Question: What is the best way to generate a dotplot with two factors like this, preferably using standard R plots (not ggplot) and from a 2x2 data frame. The horizontal lines should be means. I have tried cleveland dot charts, but cannot figure out how to get two data series' and have the dots jittered:

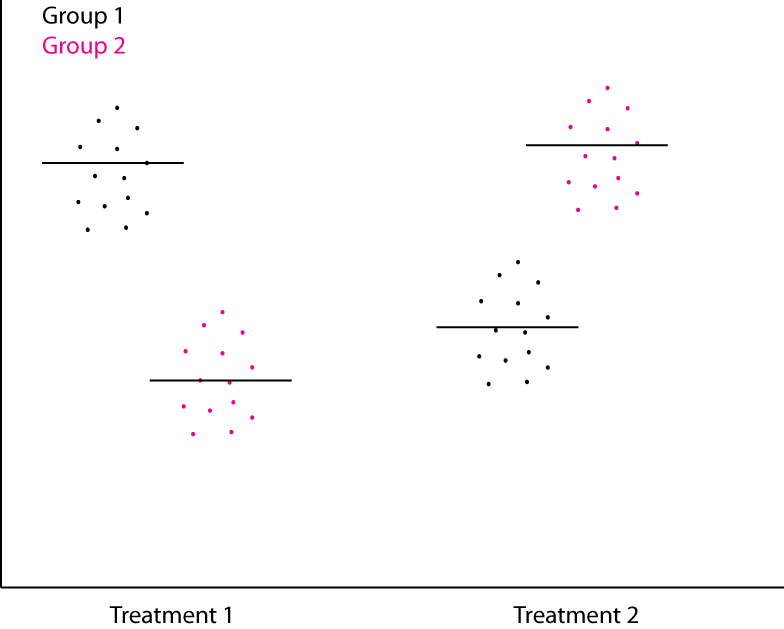
Answer: The following piece of code should do the trick:
'''
set.seed(1)
t1 = rnorm(10); t2 = rnorm(10, 2)
t1_g2 = rnorm(10, 4);t2_g2 = rnorm(10)
##Don't print the axes labels
par(ann=FALSE)
##Plot first set of data.
##Need to check for sensible ranges
##Use the jitter function to spread data out.
plot(jitter(rep(0,10),amount=0.2), t1,
xlim=range(-0.5,3.5), ylim=range(-3,8),
axes=FALSE,frame.plot=TRUE)
points(jitter(rep(1,10), amount=0.2), t1_g2, col=2)
points(jitter(rep(2,10), amount=0.2), t2)
points(jitter(rep(3,10), amount=0.2), t2_g2, col=2)
##Add in the y-axis
axis(2, seq(-4,8,by=2))
##Add in the x-axis labels
mtext("Treatment 1", side = 1, at=0.5)
mtext("Treatment 2", side = 1, at=2.5)
##Add in the means
segments(-0.25, mean(t1), 0.25, mean(t1))
segments(0.75, mean(t1_g2), 1.25, mean(t1_g2))
segments(1.75, mean(t2), 2.25, mean(t2))
segments(2.75, mean(t2_g2), 3.25, mean(t2_g2))
##Add in the legend
legend(0, 8, c("Group 1", "Group 2"), col=1:2, pch=1)
'''
which gives: